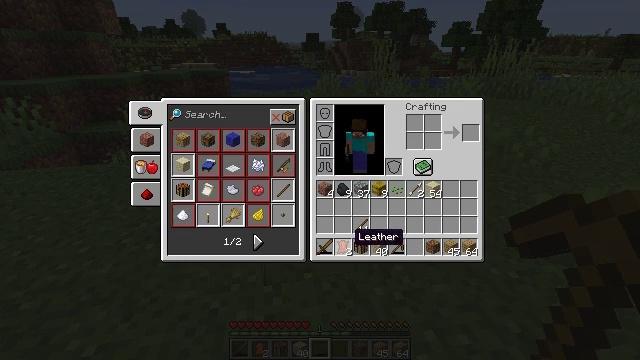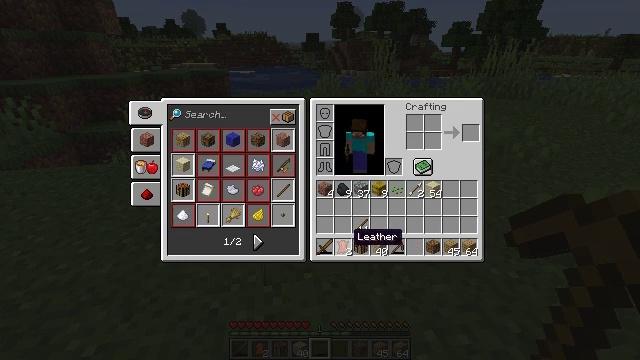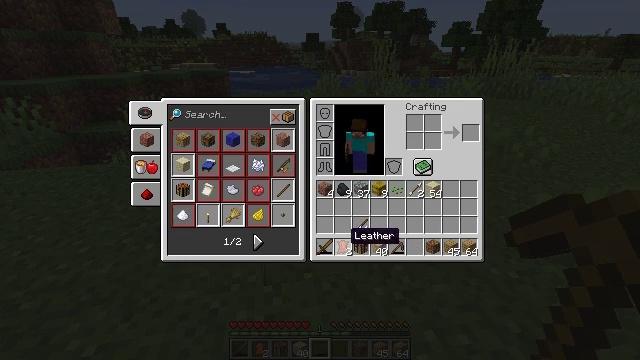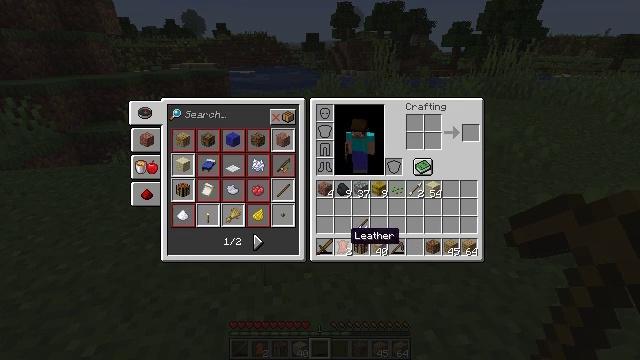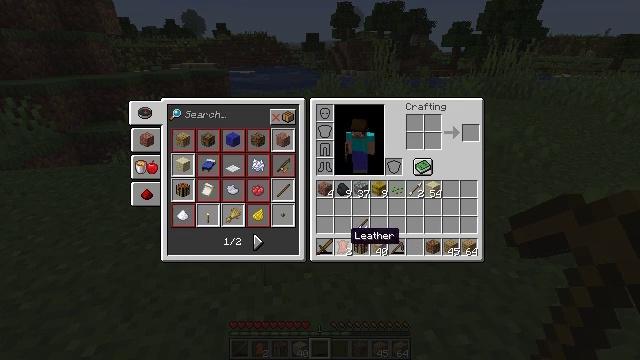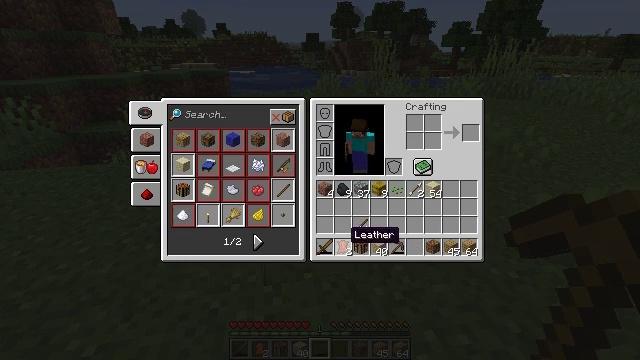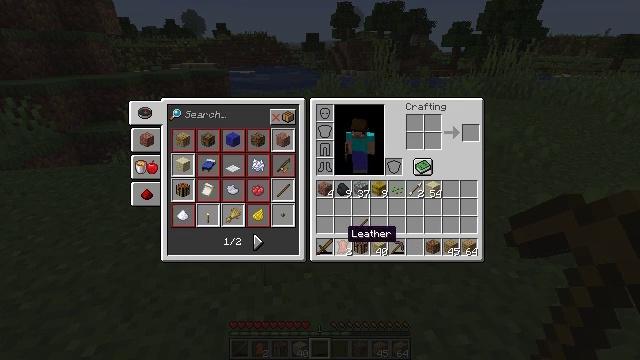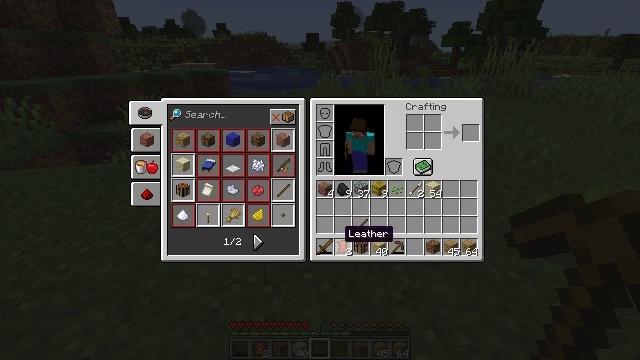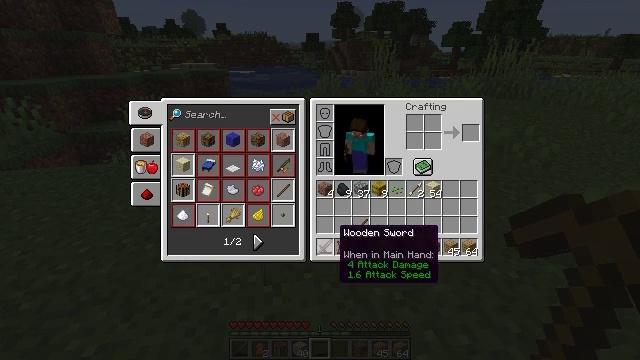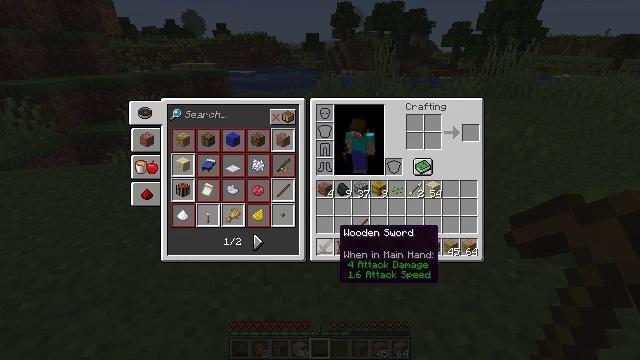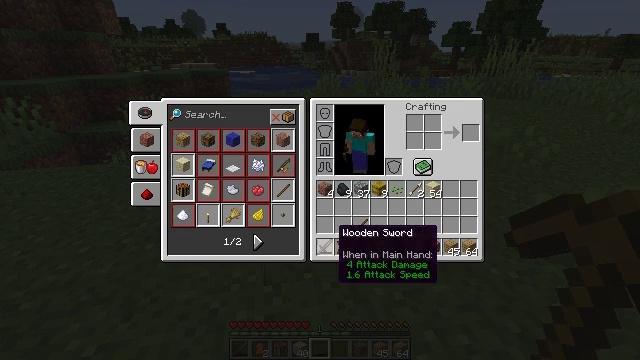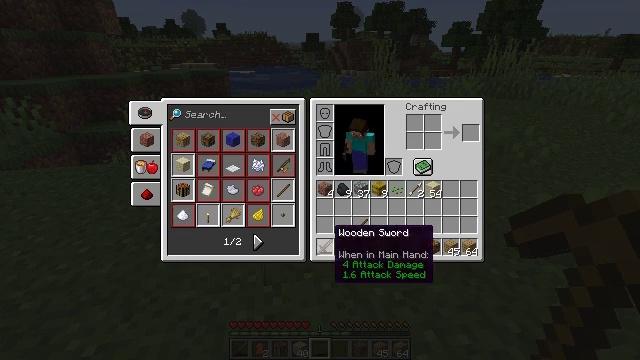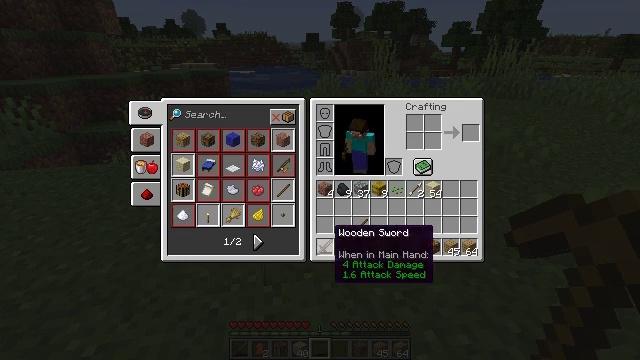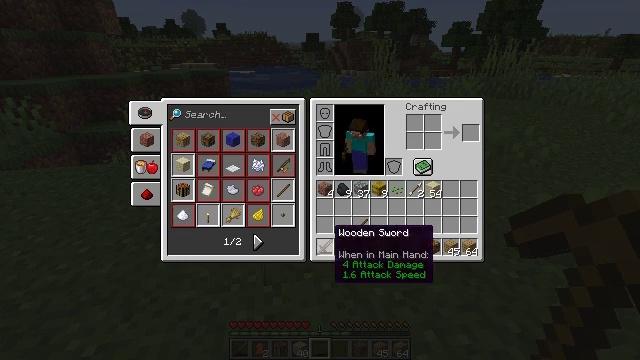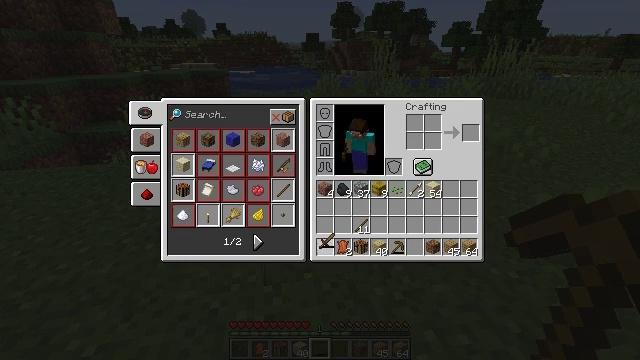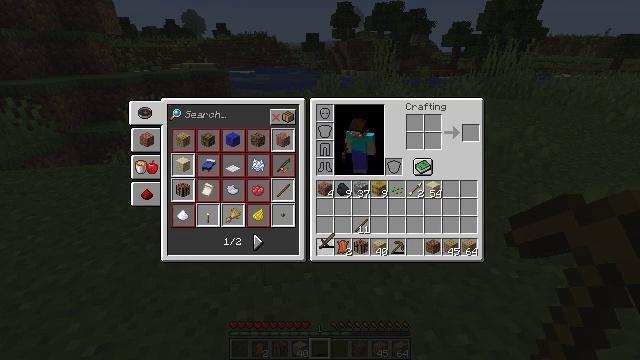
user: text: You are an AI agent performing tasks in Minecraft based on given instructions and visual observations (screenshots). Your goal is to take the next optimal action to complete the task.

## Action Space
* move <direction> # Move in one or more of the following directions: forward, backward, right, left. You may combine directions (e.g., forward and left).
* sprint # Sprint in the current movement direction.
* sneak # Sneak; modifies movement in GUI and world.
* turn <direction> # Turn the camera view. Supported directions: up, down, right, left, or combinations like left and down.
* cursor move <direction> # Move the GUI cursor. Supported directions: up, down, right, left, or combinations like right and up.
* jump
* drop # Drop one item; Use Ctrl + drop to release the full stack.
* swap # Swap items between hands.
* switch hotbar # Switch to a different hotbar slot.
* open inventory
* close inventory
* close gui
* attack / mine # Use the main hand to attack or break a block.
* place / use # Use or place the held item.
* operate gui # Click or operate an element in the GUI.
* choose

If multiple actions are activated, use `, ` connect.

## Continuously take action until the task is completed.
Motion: motion action
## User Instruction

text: Drop a wooden sword.
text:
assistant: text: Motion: no_op
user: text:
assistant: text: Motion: no_op
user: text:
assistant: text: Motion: no_op
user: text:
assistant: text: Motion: no_op
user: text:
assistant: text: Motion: no_op
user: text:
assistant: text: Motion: no_op
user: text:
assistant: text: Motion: no_op
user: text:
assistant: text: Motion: no_op
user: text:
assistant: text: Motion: no_op
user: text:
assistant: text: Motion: no_op
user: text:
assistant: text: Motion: no_op
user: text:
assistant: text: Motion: no_op
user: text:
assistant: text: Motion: no_op
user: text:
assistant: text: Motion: operate gui
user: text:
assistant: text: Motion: operate gui
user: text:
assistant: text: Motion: no_op
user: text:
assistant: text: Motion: cursor move right
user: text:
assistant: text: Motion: cursor move right and up
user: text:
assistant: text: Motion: cursor move right and up
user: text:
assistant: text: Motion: cursor move right and up
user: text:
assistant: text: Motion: no_op
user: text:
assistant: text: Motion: no_op
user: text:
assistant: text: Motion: no_op
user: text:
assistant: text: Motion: no_op
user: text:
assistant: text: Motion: no_op
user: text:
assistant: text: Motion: operate gui
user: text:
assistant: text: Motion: operate gui
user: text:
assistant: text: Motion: operate gui
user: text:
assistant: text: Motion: no_op
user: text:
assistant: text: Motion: cursor move left